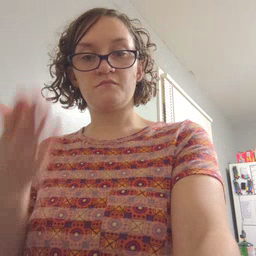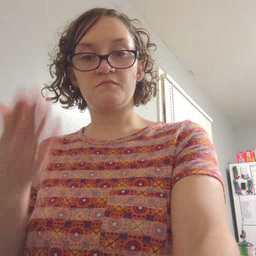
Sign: man